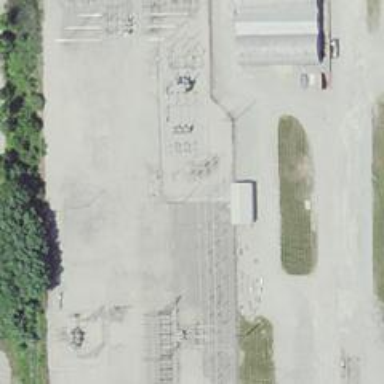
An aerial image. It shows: Switch for power supply.